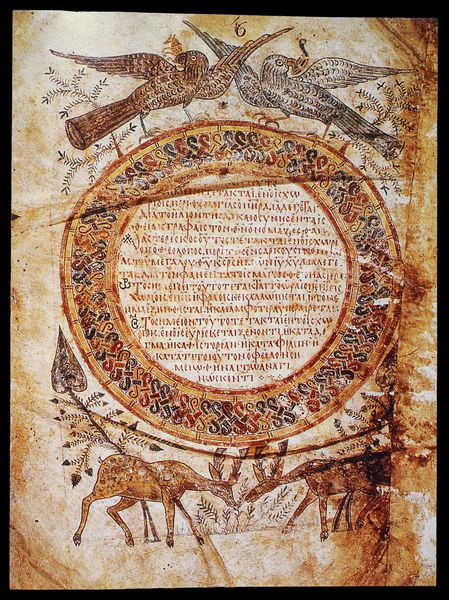
Titel: Homilien des Gregor von Nazianz
Institution: Patmos
Schlagwörter: adler, blau, blätter, flügel, vogel, äste, braun, zeichnung, gras, rot, tiere, muster, ornament, teller, strauch, vögel, zweige, busch, gold, pflanze, kreis, rund, ranken, schrift, vergilbt, essen, zopf, floral, schmutz, buch, druck, seite, illustration, kranz, kaputt, hirsch, hirsche, reh, rehe, mittelalter, geweih, handschrift, keltisch, buchmalerei, kodex, kreuzen, 6